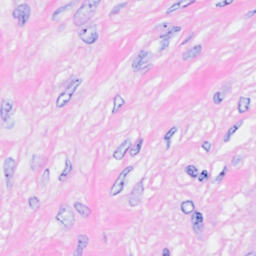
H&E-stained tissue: Breast